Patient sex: M
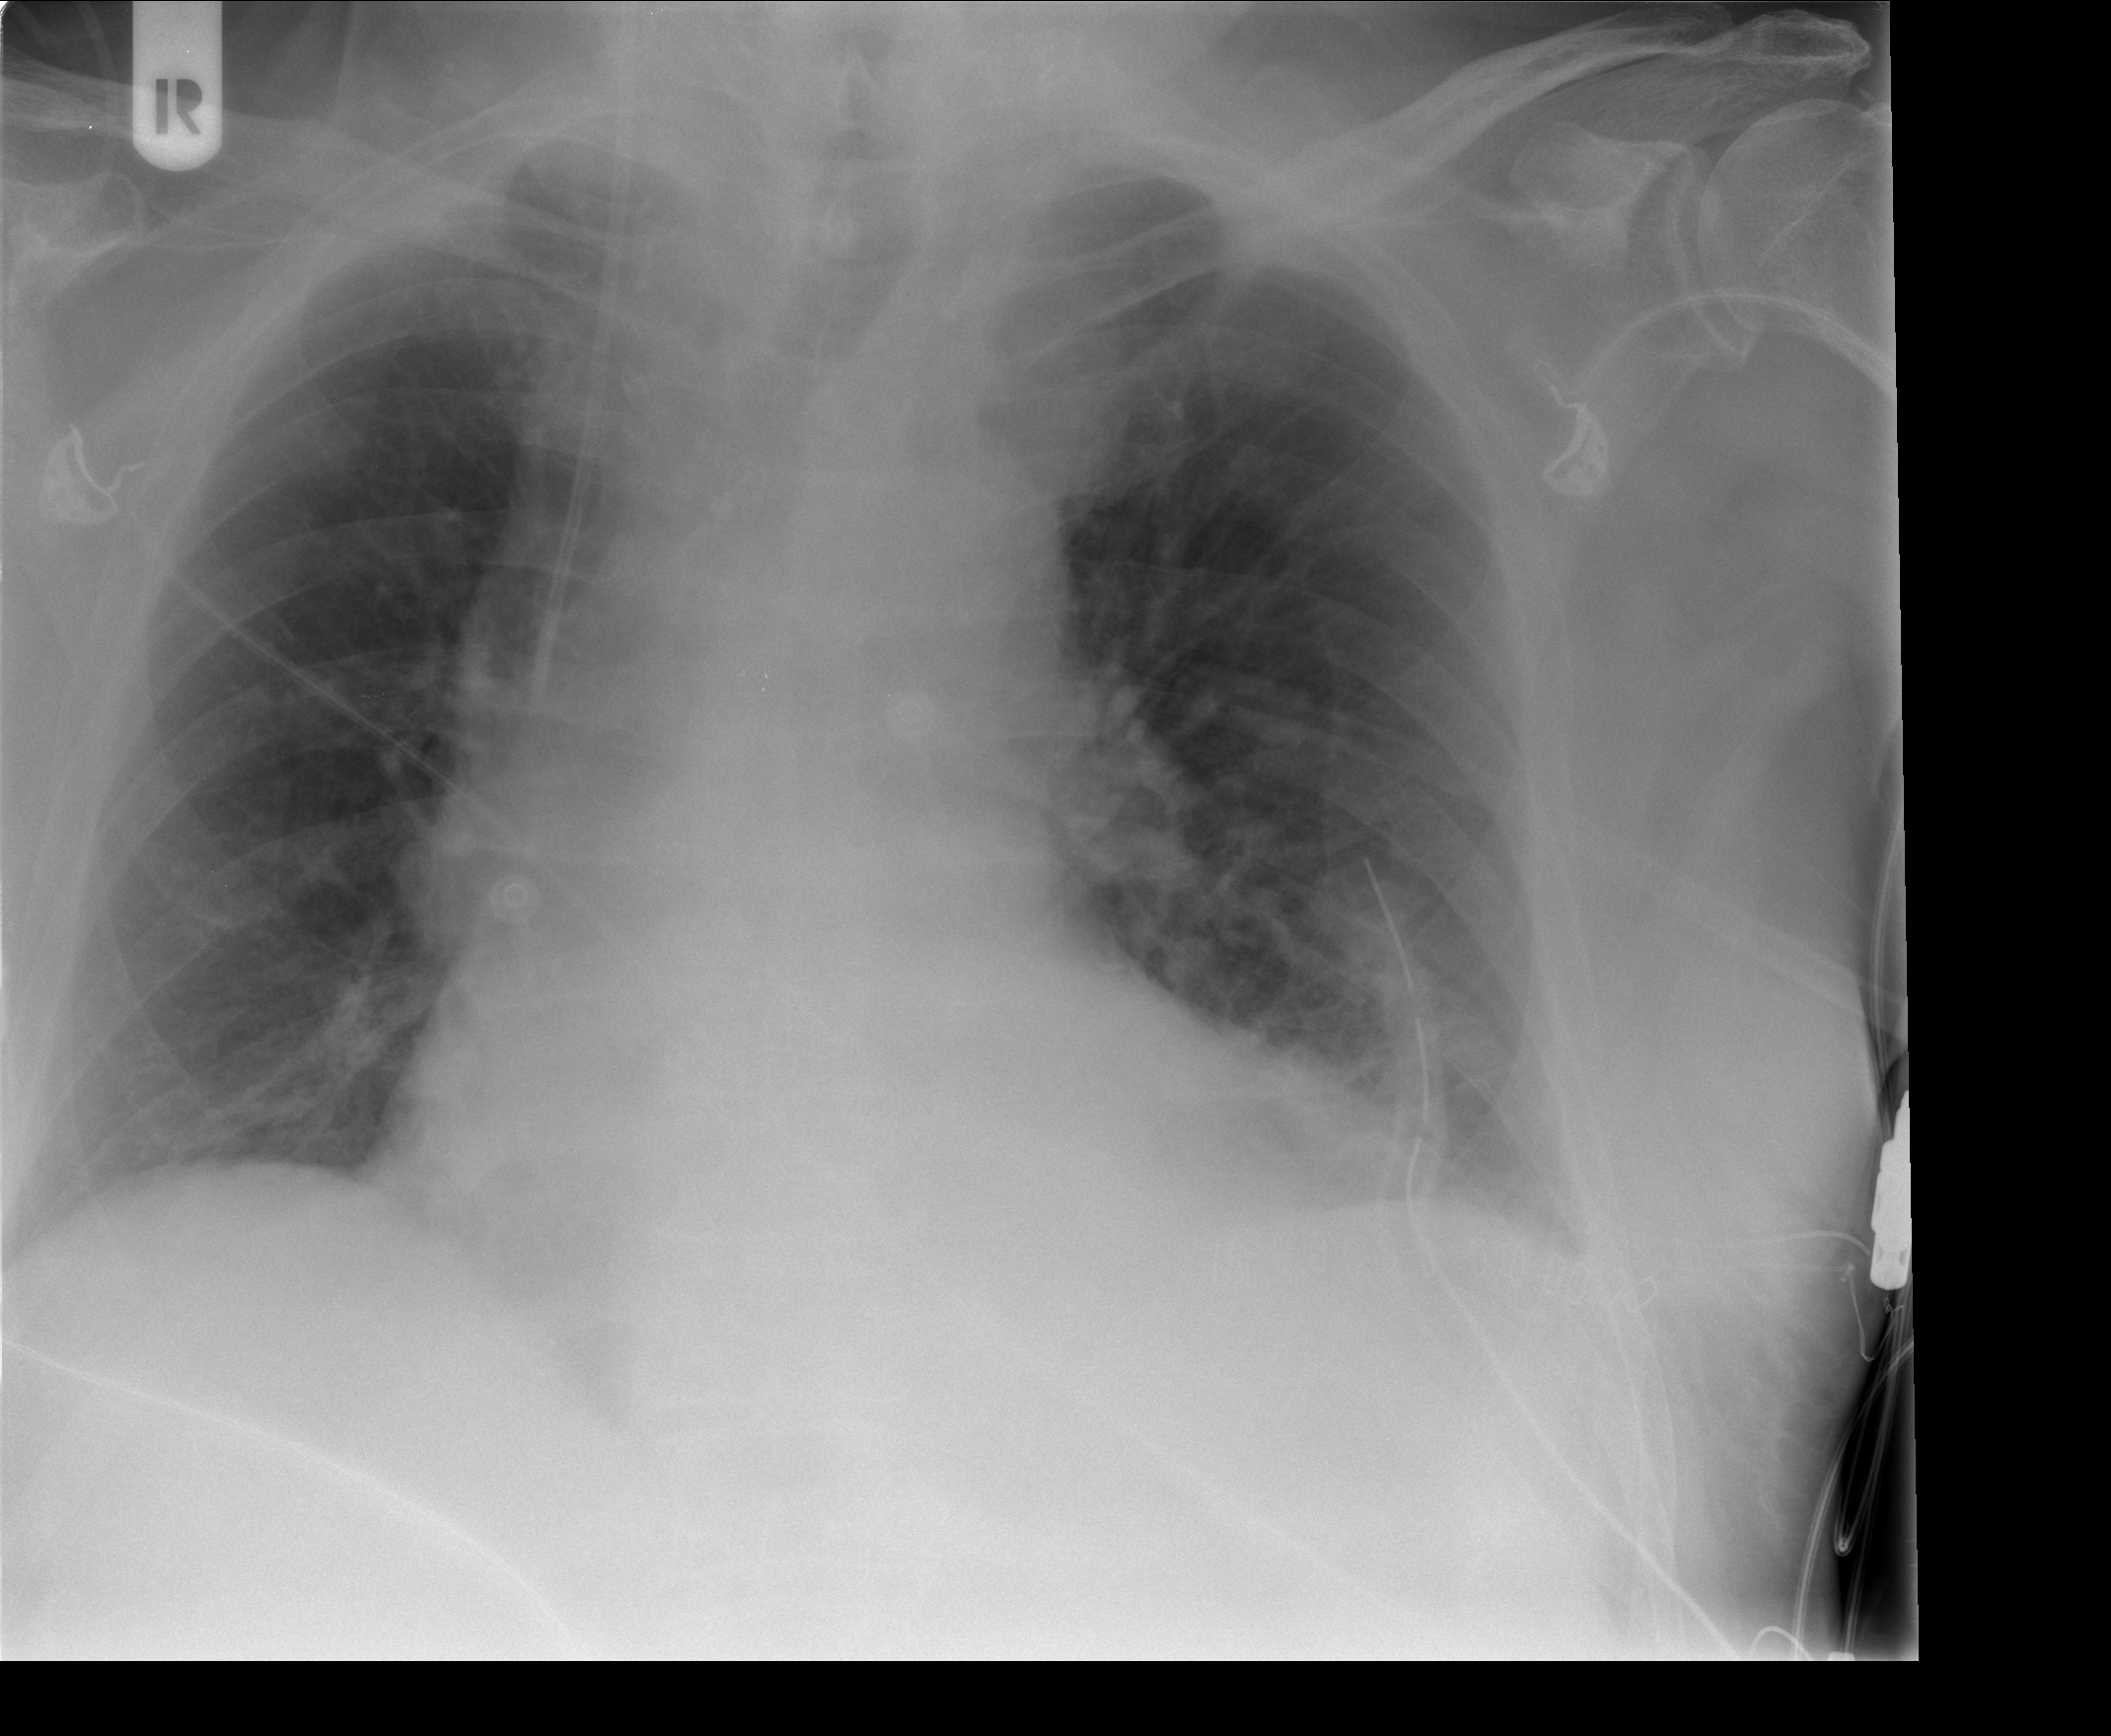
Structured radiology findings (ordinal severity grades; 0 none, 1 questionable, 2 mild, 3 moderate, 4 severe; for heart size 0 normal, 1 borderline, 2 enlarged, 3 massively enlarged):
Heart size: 2
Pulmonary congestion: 2
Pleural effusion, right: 0
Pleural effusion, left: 0
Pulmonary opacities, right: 0
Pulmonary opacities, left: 0
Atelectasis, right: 0
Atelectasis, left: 2